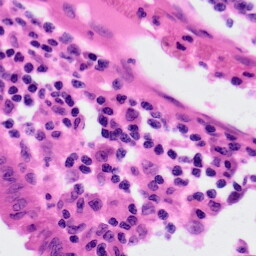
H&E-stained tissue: Colon